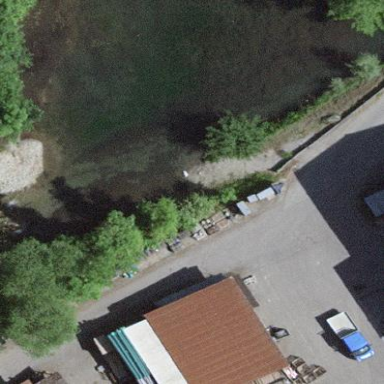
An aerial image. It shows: Pond surrounded by natural water.